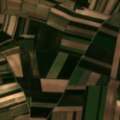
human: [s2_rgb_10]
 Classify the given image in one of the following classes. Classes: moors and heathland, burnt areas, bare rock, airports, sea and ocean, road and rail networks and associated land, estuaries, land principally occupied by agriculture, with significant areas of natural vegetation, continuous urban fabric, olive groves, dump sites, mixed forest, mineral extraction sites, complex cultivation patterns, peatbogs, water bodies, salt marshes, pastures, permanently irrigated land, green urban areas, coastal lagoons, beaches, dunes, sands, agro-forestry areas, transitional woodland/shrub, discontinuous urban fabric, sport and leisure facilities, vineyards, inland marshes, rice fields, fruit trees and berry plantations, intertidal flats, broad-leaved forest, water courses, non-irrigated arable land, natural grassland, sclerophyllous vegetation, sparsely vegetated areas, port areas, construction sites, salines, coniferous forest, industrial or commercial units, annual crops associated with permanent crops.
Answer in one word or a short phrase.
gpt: discontinuous urban fabric, non-irrigated arable land, vineyards